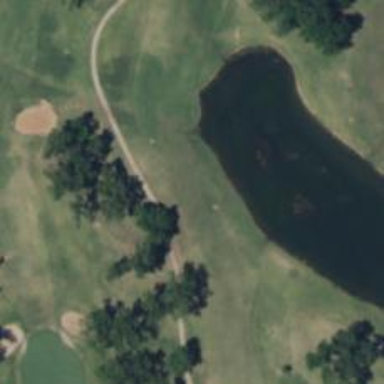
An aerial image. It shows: View of golf hole.